Question: I have implemented <URL> API for ios and I want to override the method that is called by addbutton on Right side of top bar as displayed in image below:

The main Problem is that I can't see the implementation file of AddThis API.And I want to add LinkedIn option here By default.
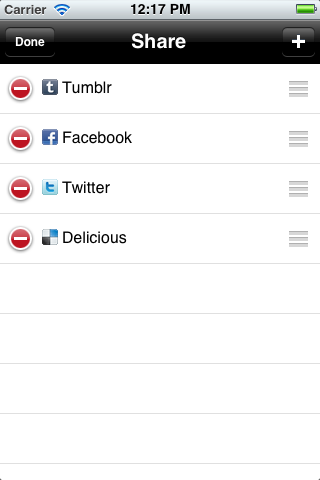
Answer: I found the answer to add default options that is:
'''
[AddThisSDK setFavoriteMenuServices:@"facebook",@"twitter",@"linkedin",@"delicious",@"tumblr",nil];
'''